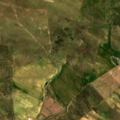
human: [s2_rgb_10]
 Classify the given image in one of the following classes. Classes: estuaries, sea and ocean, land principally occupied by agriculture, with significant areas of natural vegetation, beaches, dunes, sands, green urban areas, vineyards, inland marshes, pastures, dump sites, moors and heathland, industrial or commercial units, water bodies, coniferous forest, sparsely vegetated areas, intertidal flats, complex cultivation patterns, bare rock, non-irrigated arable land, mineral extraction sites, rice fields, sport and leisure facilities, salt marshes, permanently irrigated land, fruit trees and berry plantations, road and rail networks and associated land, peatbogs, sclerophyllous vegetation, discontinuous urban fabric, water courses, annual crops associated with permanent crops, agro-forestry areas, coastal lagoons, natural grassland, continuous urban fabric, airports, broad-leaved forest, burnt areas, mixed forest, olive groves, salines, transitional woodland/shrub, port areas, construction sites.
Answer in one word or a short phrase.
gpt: non-irrigated arable land, land principally occupied by agriculture, with significant areas of natural vegetation, transitional woodland/shrub